Question: I am using 'python-mode' for syntax highlighting. Everything is fine the highlighting of docstrings, which makes reading code in github repositories with complex docstrings very difficult to do. Here an example:
'''
class DoubleQuotesDocString:
"""
This is a doc string but inside double quotes " the highlinting breaks: in for type while " so this is a bug
"""
class SingleQuotesDocString:
'''
This is a doc string but inside single quotes ' the highlinting breaks: in for type while ' so this is a bug
'''
'''
And the corresponding screenshot where you see that it is not properly highlighted:

Of course this is a simple example. A complex docstring full of such highlighting bugs is completely unreadable.
Is there a solution for this?
EDIT: funny, stackoverflow highlighting also has trouble with this.
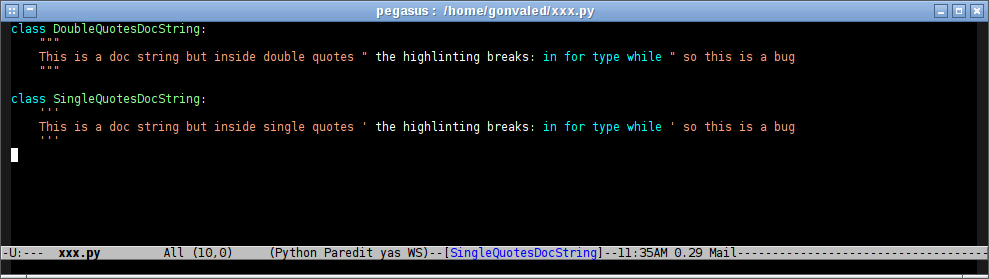
Answer: The solution was to swtich from 'python-mode.el' version 5.1.0 to version 6.1.1.